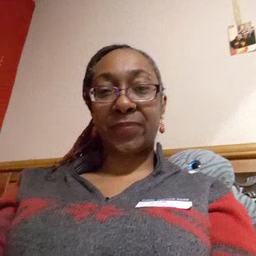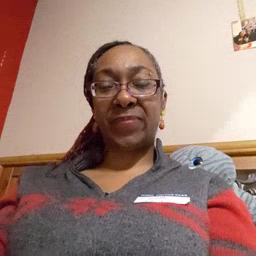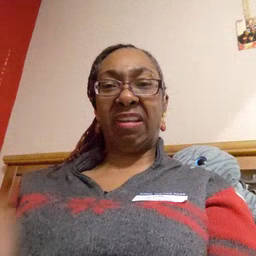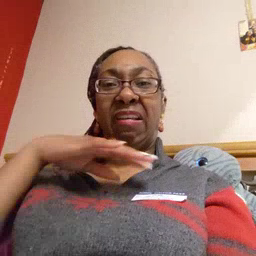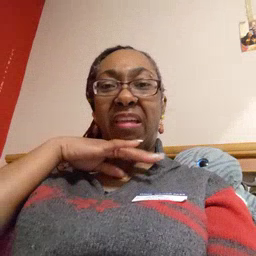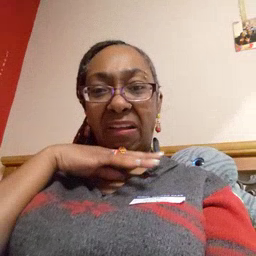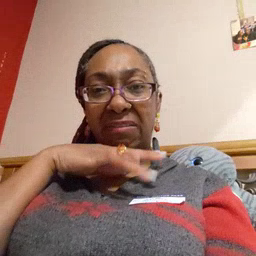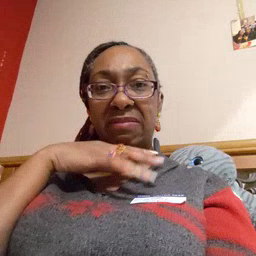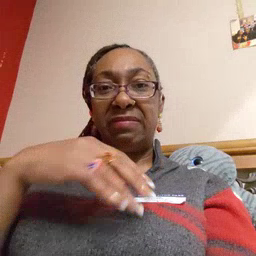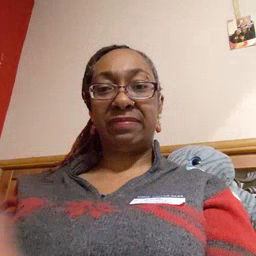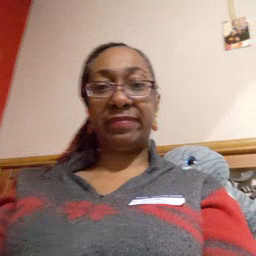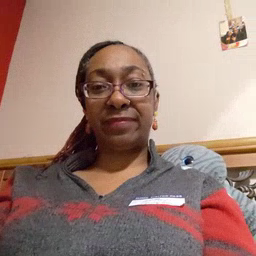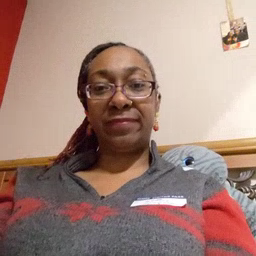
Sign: yucky